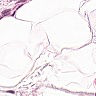
Metastatic tissue present: no